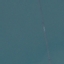
Land use / land cover: SeaLake